Question: I'm using FTGL library to render text in my C++ project.
I can easily render text by using:
'''
CFontManager::Instance().renderWrappedText(font, lineLength, position, text);
'''
Unfortunately there is a situation in which this Button which displays text, is partly hidden because of resizing container in which it is situated. I'm able without any problem to draw Button's background to fit the container, but I've got a problem with doing the same with a text. Is it possible to somehow draw only text for given width and the rest just ignore?
This is a screen which presents my problem:

As you can see, the Button "Click here" is being drawn properly, but I can't do the same with "Click here" text.
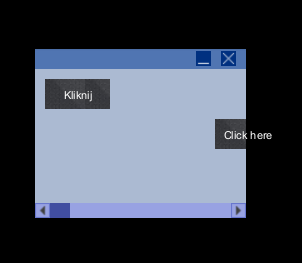
Answer: You may try using 'glScissor' like this:
'''
glEnable(GL_SCISSOR_TEST);
glScissor(windowPosition.x, windowPosition.y, windowWidth, windowHeight);
// here put your draw method of your window and objects inside it
glDisable(GL_SCISSOR_TEST);
'''
More info : <URL>